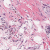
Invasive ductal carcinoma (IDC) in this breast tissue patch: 0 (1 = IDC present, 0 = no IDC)